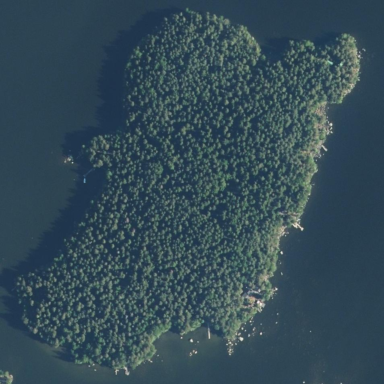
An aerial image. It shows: Islet surrounded by woodland.